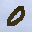
Label: 0